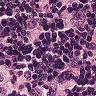
Metastatic tissue present: yes